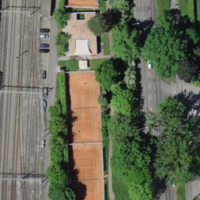
EUNIS habitat code: 53
Species observed at this site:
Carex spicata
Artemisia vulgaris
Plantago media
Daucus carota